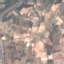
Land use / land cover class: PermanentCrop